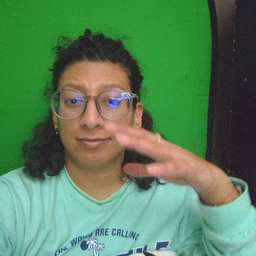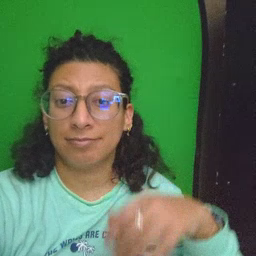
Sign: cute